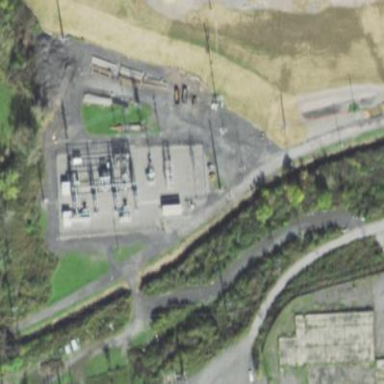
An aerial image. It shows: Power substation.